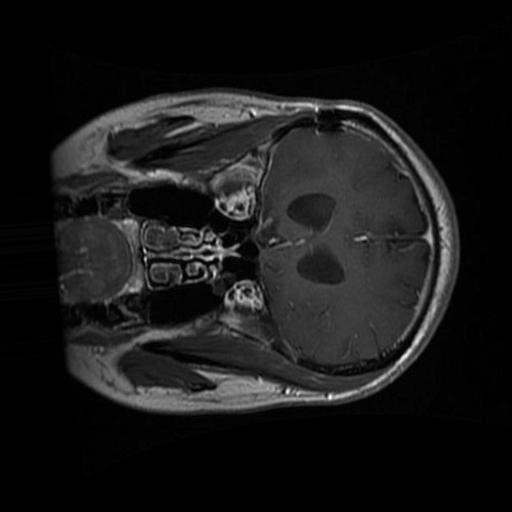
Label: brain_glioma